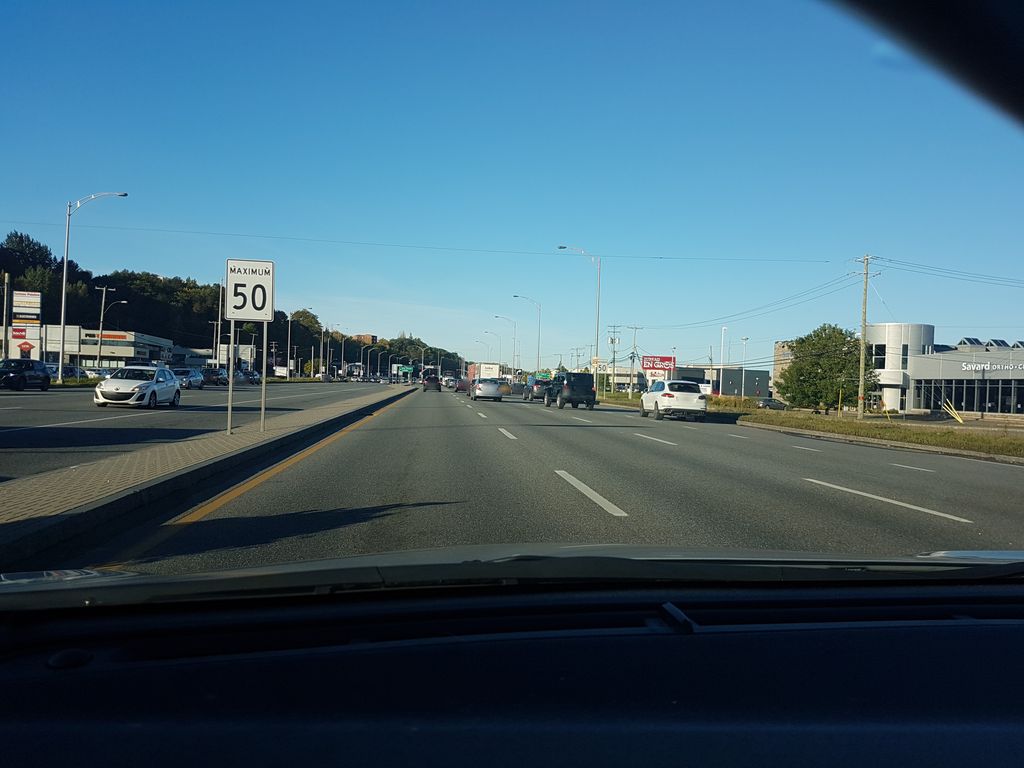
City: quebec_city